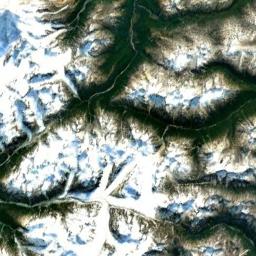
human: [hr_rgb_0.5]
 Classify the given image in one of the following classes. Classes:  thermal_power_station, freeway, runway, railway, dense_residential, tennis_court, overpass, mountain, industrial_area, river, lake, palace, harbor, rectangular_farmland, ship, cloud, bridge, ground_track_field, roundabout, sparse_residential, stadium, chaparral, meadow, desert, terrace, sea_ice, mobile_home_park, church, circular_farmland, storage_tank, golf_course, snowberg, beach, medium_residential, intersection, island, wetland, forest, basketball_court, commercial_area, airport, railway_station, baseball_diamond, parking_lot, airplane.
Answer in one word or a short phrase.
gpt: snowberg